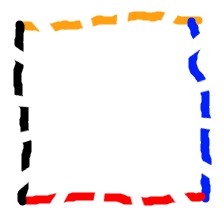
Shape: square